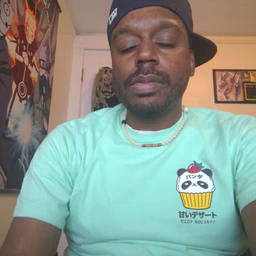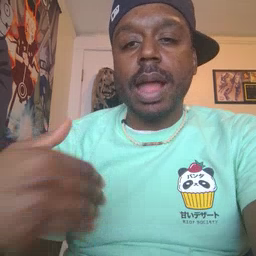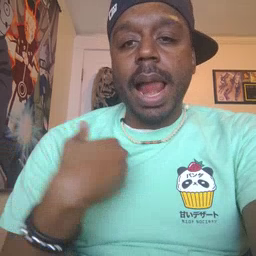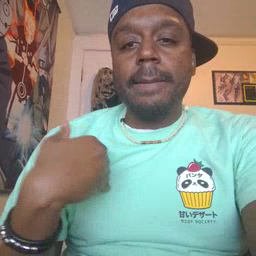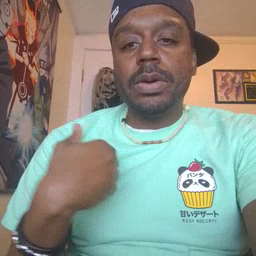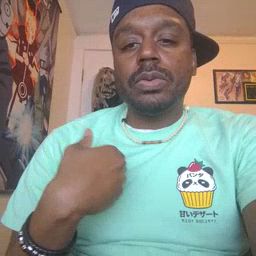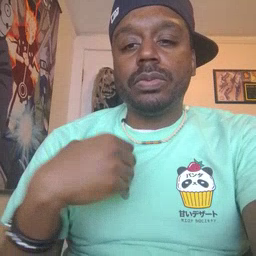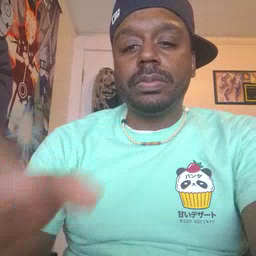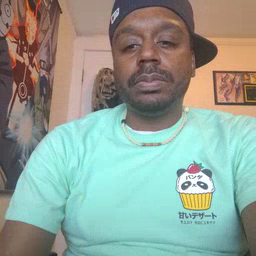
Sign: animal